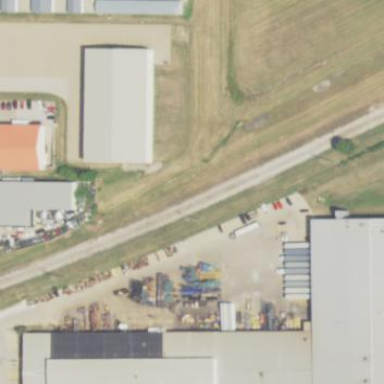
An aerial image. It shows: Industrial area.